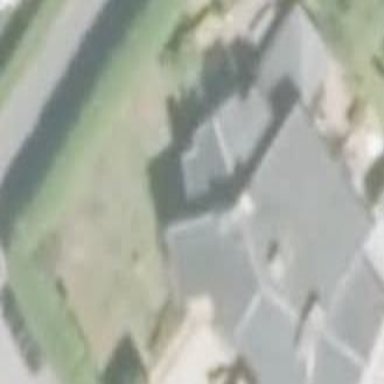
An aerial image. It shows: Simple and straightforward house.